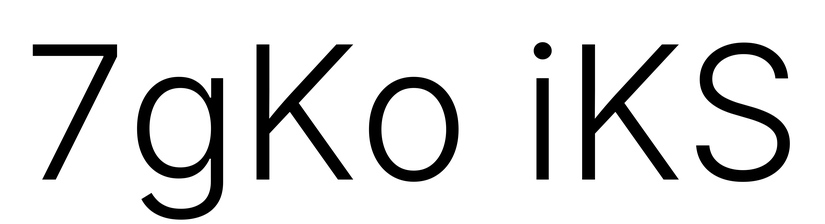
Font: Inter_Light